Interaction volume radius: 5 \u00c5
Interaction volume height: 15 \u00c5
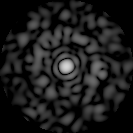
Disorder parameter: 0.8593